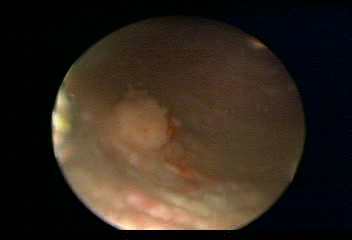
Modality: WLC
Class: Malignant
Subclass: HighGradePapillary
Lesion: L1
Stage: Ta
Morphology: Papillary
Bladder cancer association: Yes
Annotated structures: Tumor